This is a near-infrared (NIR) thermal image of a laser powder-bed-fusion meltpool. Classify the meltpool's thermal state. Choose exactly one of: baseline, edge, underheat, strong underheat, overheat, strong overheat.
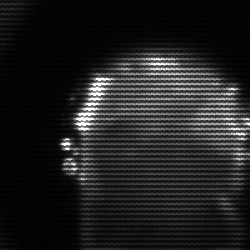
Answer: baseline